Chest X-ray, PA view. Patient: 20 years old, sex M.
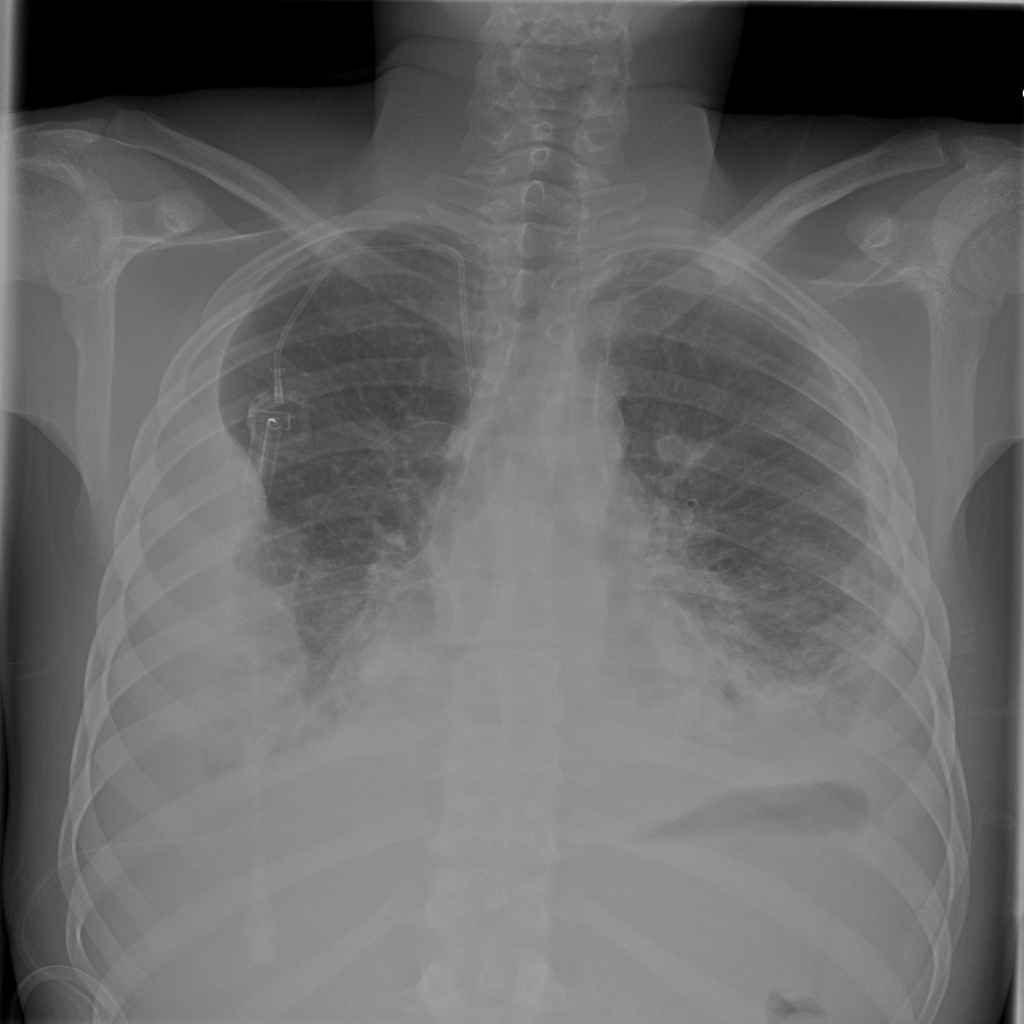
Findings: Consolidation, Fibrosis, Mass, Pleural_Thickening